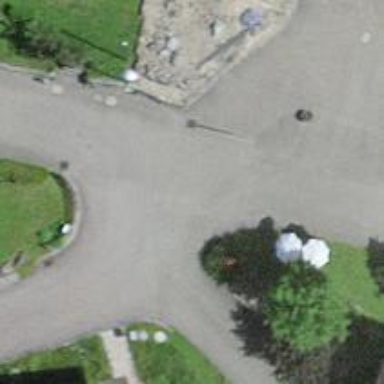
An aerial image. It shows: Smooth asphalt road in residential area.